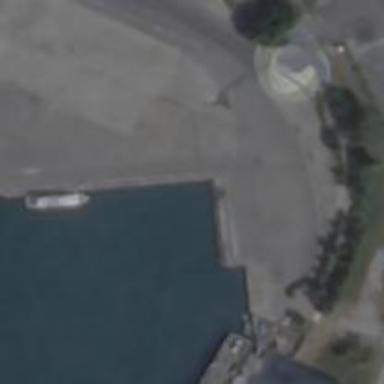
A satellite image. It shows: Man-made pier.